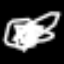
Label: pants